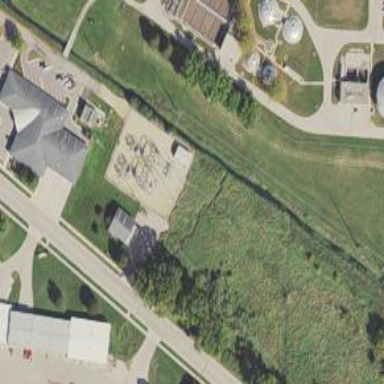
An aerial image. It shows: View of wastewater plant.